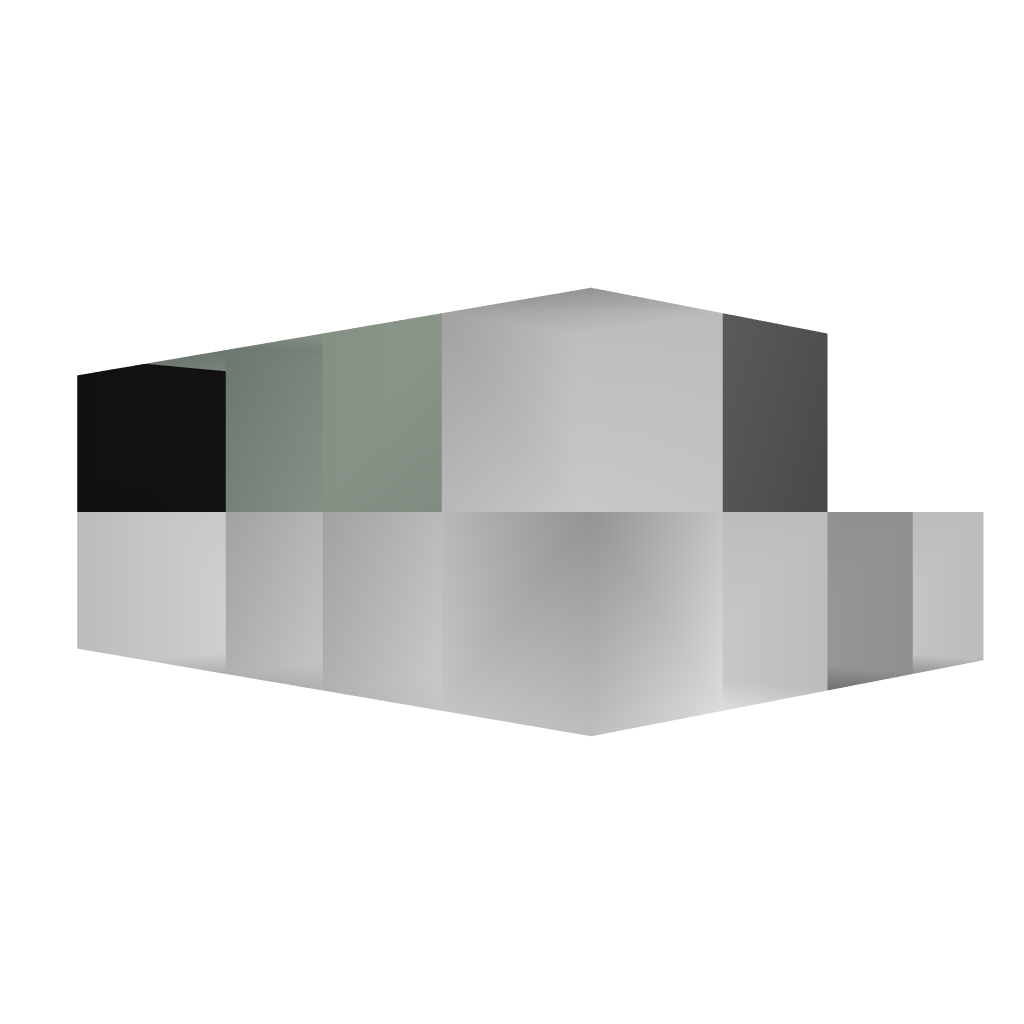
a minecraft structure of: Compact Semi-Auto Cannon